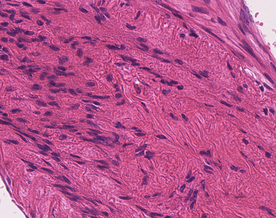
Tumor epithelial tissue: no
Tumor-associated stroma tissue: yes
Normal tissue: no